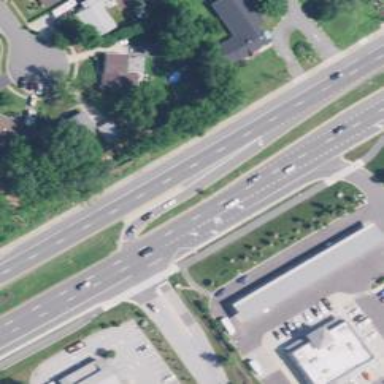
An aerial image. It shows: Trunk link highway.